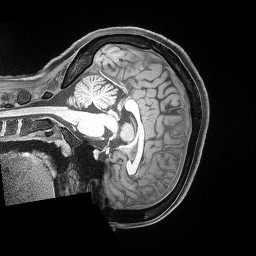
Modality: T1w
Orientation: sagittal
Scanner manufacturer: siemens
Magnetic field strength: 3 T
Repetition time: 2.53 s
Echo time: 0.00169 s